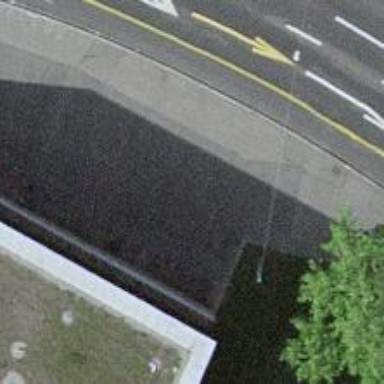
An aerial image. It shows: Car-sharing service available at this location.